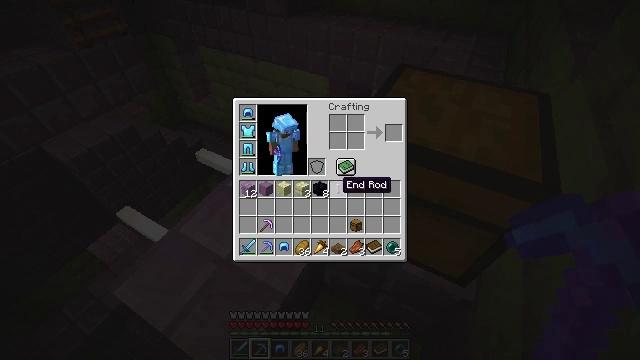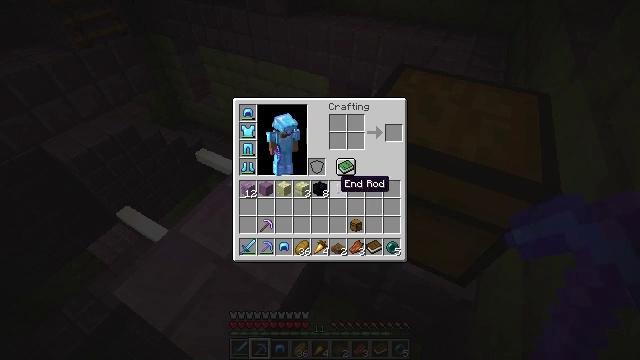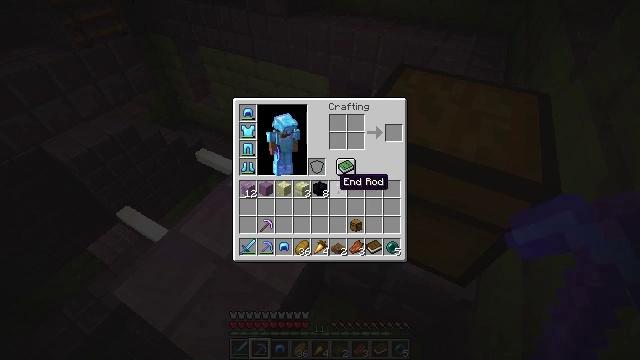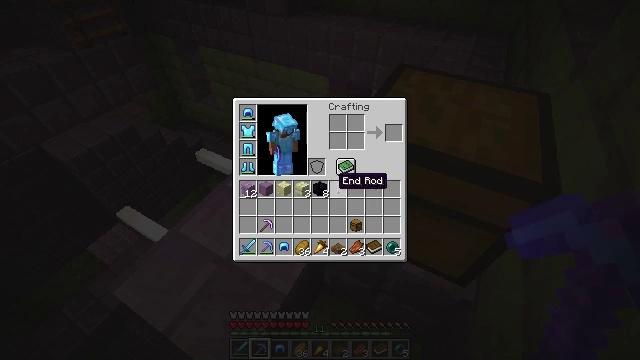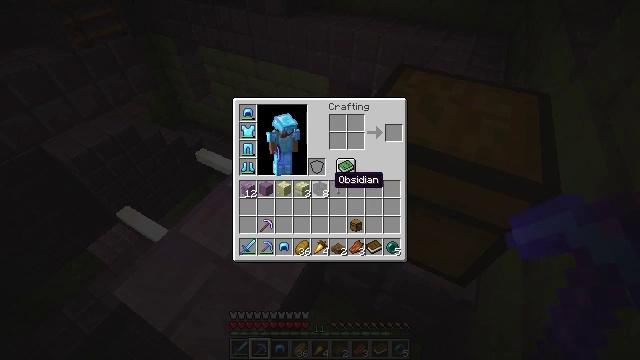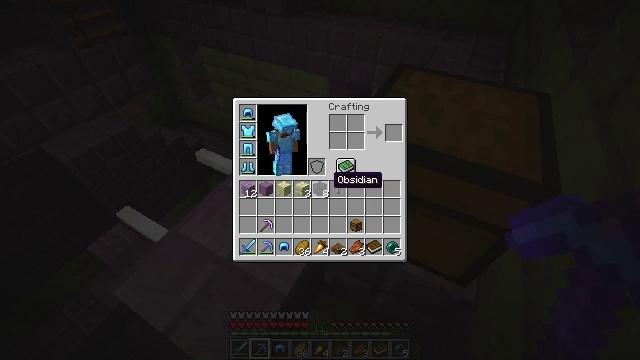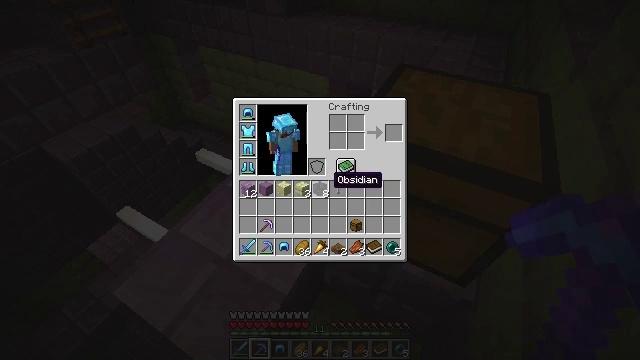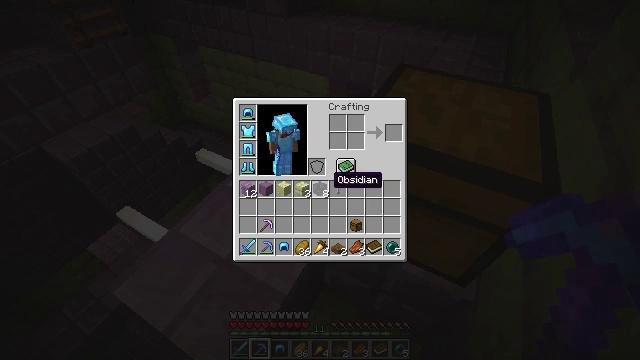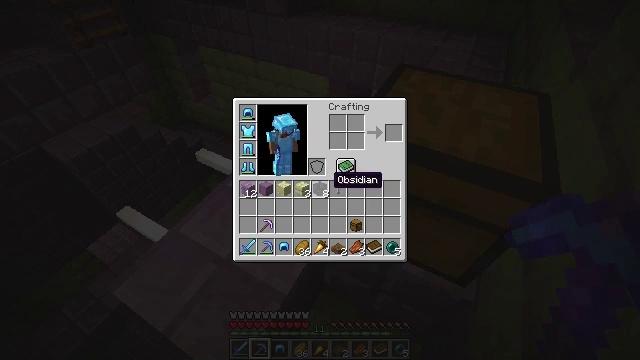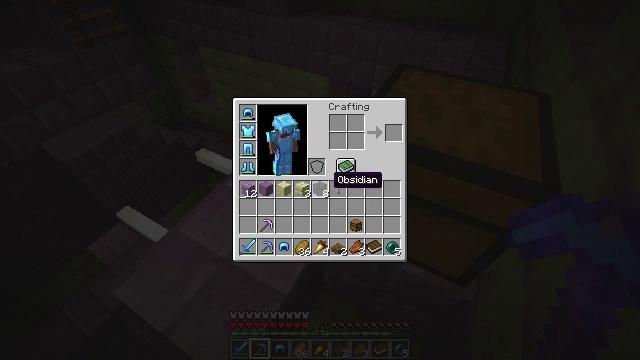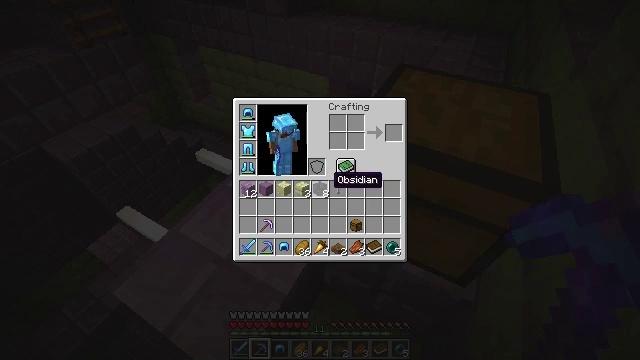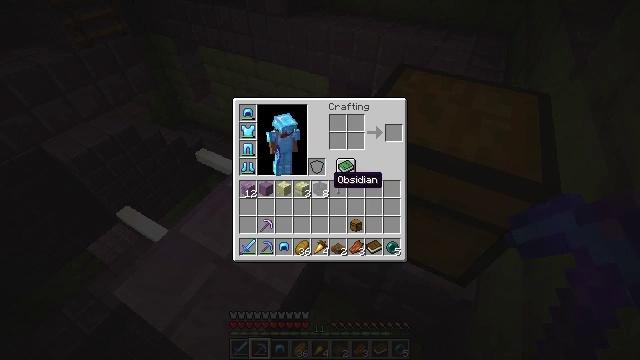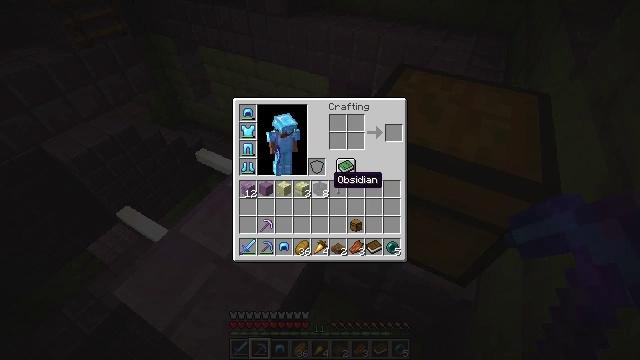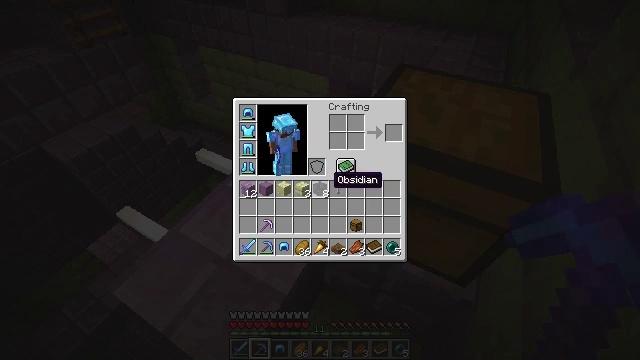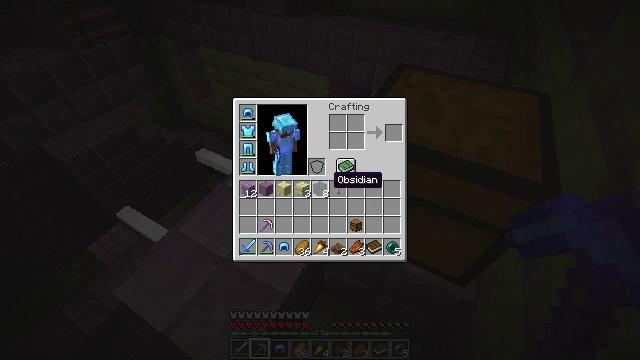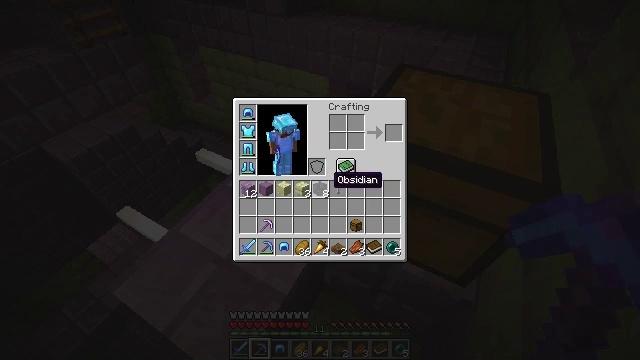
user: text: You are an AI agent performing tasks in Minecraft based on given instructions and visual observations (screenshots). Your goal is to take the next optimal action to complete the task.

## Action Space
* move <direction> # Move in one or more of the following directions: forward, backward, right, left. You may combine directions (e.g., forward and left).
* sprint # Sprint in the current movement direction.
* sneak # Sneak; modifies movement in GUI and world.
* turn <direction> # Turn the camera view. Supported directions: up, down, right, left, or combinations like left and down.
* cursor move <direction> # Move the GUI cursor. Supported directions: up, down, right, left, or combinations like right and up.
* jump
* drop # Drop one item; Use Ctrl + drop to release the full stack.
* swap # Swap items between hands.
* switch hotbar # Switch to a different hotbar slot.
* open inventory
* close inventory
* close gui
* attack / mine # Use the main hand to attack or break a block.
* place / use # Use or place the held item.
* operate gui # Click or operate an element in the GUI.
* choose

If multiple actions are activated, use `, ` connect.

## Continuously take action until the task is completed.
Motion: motion action
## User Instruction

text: Mine the end rod.
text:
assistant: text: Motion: no_op
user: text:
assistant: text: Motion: no_op
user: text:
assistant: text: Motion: no_op
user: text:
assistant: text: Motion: no_op
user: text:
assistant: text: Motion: no_op
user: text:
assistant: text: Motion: no_op
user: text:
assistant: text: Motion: no_op
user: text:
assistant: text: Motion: no_op
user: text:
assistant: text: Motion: no_op
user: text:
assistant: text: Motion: no_op
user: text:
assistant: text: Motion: no_op
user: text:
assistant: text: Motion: no_op
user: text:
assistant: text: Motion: no_op
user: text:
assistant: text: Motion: no_op
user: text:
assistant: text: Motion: no_op
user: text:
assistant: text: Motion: operate gui
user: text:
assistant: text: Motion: operate gui
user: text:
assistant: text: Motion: no_op
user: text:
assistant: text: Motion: no_op
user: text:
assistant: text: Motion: no_op
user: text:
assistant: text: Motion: operate gui
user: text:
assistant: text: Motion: operate gui
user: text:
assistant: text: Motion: operate gui
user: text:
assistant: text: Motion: no_op
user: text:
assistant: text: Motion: no_op
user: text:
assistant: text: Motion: no_op
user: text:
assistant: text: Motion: no_op
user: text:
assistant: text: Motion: no_op
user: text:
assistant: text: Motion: no_op
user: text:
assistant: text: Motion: no_op